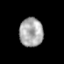
Tissue: prostate
Cell type: Epithelial cells
Senescence score: 0.2899
Nuclear area (px): 670
Mean DAPI intensity: 168.8